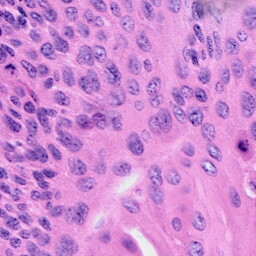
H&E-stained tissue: Cervix